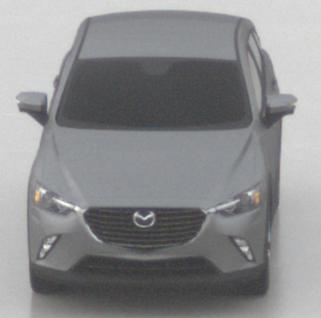
Make: Mazda
Model: CX-3 SKYACTIV-G 120
Detailed model: CX-3 (DK)
Model produced from: 2015/06
Model produced until: 2018/06
Doors: 5
Color: gray
Road condition: wet road
Daytime: morning or afternoon
Contrast: low contrast